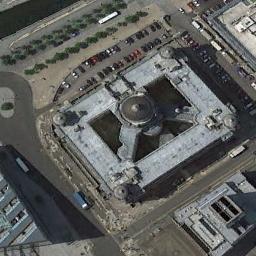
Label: church